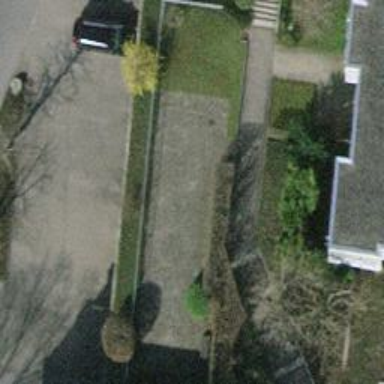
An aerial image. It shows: Road with steps.